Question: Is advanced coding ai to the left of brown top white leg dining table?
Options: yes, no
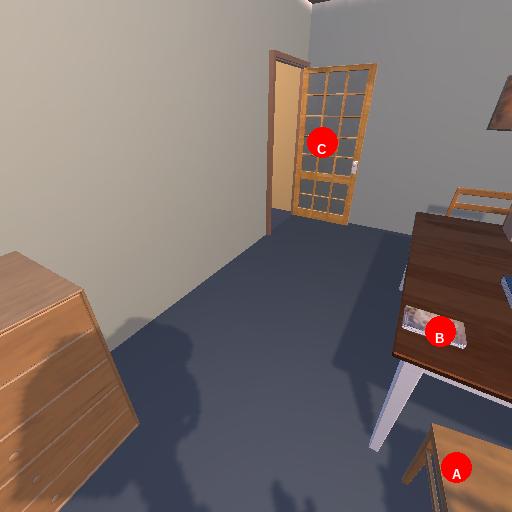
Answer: yes